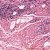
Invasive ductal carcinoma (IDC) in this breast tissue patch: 0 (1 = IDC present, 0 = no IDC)